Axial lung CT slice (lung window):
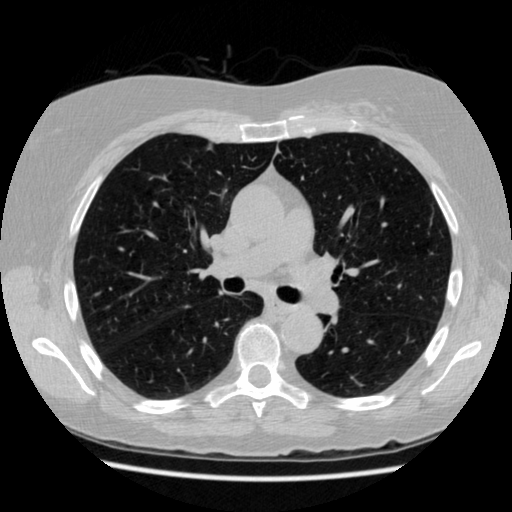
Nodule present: no